Question: When a user clicks on a Button, i slide in a 'UIView' (This 'UIVIew' is created via a 'XIB' file).
I have added a 'TableView' to this 'XIB' file and connected the 'datasource' and 'delegate' as well. See image below:

In the View class i have added the following method.
'''
-(id)initWithFrame:(CGRect)frame{
self = [super initWithFrame:frame];
[self addSubview:self. tablev];
}
'''
In the Header file i have the following code.
'''
@interface FlipView : UIView <UITableViewDataSource,UITableViewDelegate>
'''
The code for the 'UIViewController' class. There's a button in this class, and when the user clicks on it the 'UIView' will show. The code that will be executed when the button is clicked.
'''
fv = [[FlipView alloc] initWithFrame:cell.bounds];
[self.view addSubview:fv];
[self.view addSubview: fv];
'''
The 'view' pops up perfectly with the tableview. However, the content on the tableview are not populated. When i debugged the code i found out that the delegate methods are not called. How can i solve this?
'''
- (UITableViewCell *)tableView:(UITableView *)tableView cellForRowAtIndexPath:(NSIndexPath *)indexPath {
MyCell
*cell = [tableView dequeueReusableCellWithIdentifier:@"c" forIndexPath:indexPath];
if (cell == nil)
{
cell = [[MyCell
alloc] initWithStyle:UITableViewCellStyleSubtitle
reuseIdentifier:@"c"];
}
cell.la.text=@"hiiiii";
'''
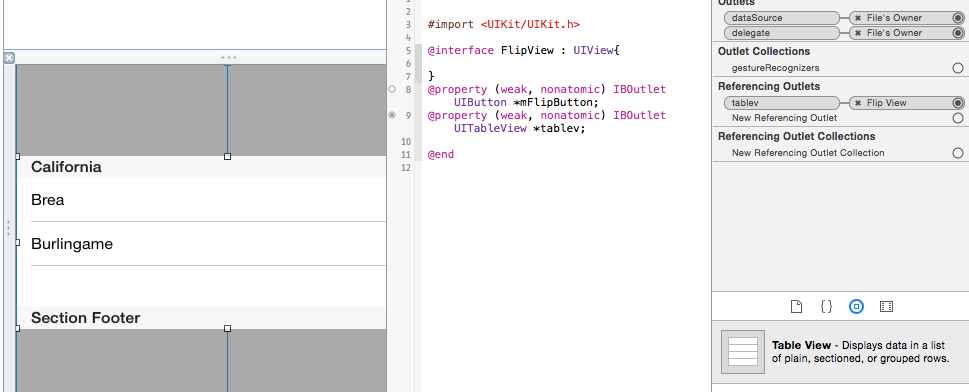
Answer: The data source and the delegate are connected to the File's owner and the FlipView. You can remove the delegate and data source from xib, and add it programatically:
'''
self.tableView.delegate = self;
self.tableView.dataSource = self;
'''
I suggest doing that in the initWithFrame method.